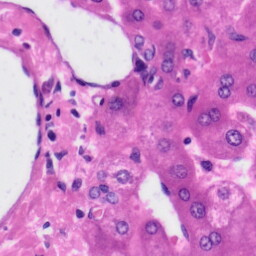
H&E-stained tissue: Liver